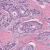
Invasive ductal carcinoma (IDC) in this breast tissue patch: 1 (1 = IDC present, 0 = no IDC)